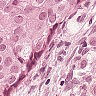
Metastatic tissue present: yes